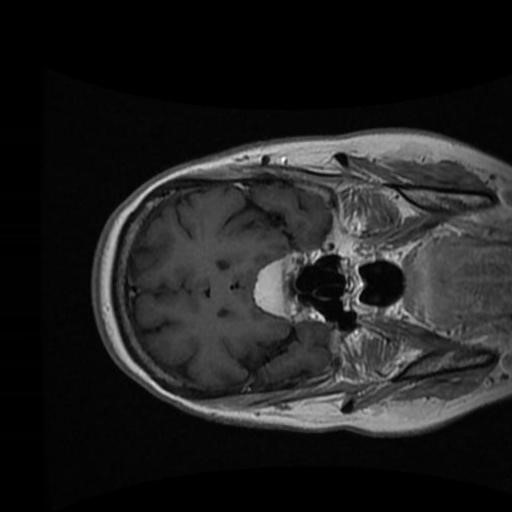
Label: brain_menin